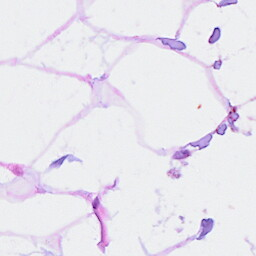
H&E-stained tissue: Breast